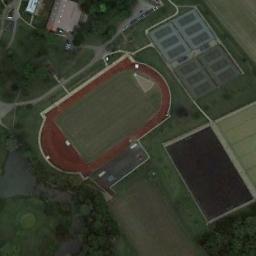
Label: ground_track_field